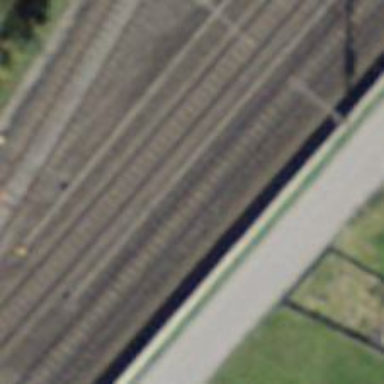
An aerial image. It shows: Railway with electrified contact lines.